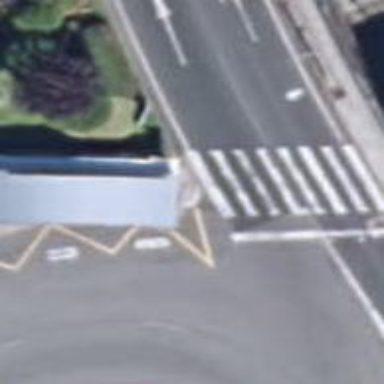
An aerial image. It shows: Bus stop with sheltered platform for public transport.